Interaction volume radius: 10 \u00c5
Interaction volume height: 35 \u00c5
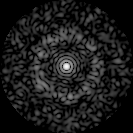
Disorder parameter: 0.8357